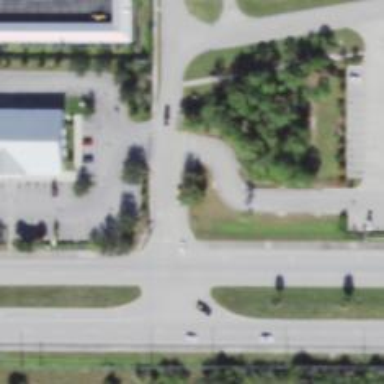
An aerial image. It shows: Unmarked crossing on the road.